Question: I'm writing a simple SNMP application to get information from comtech modem CDM-570L
(system descryption, power level and symbol rate for example).
'''
unit Unit1;
interface
uses
System.UITypes, Winapi.Windows, Winapi.Messages, System.SysUtils, System.Variants, System.Classes, Vcl.Graphics,
Vcl.Controls, Vcl.Forms, Vcl.Dialogs, Vcl.StdCtrls, Vcl.ExtCtrls, IdUDPBase, IdUDPClient, idSNMP;
type
TForm1 = class(TForm)
Nhap: TGroupBox;
Label1: TLabel;
Label2: TLabel;
ButtonEnter: TButton;
Xuat: TGroupBox;
PowerLevel: TLabel;
PowerLevelValue: TEdit;
SymbolRate: TLabel;
SymbolRateValue: TEdit;
ButtonSave: TButton;
dBm: TLabel;
sps: TLabel;
DeviceName: TLabel;
HostIP: TEdit;
ComString: TEdit;
procedure BtnEnterClick(Sender: TObject);
private
{ Private declarations }
public
{ Public declarations }
end;
var
Form1: TForm1;
SNMP: TidSNMP;
implementation
{$R *.dfm}
procedure TForm1.BtnEnterClick(Sender: TObject);
var dn, OID: string; //dn = device name, I mean system descryption
begin
if Trim(HostIP.Text) = '' then begin
MessageDlg('Chua nhap IP cua thiet bi!', mtError, [mbOK], 0);
Exit;
end;
if Trim(ComString.Text) = '' then begin
MessageDlg('Chua nhap SNMP read community string', mtError, [mbOK], 0);
Exit;
end;
PowerLevelValue.Clear;
SymbolRateValue.Clear;
SNMP.Host:= HostIP.Text;
SNMP.Community:= ComString.Text;
SNMP.ReceiveTimeout:=1000;
if SNMP.QuickSend('1.3.6.1.2.1.1.1.0',SNMP.Community,SNMP.Host,dn)
then DeviceName.Caption:=dn;
end;
end.
'''
An error occurred:
> First chance exception at $005D39C9. Exception class $C0000005 with message 'access violation at 0x005d39c9: read of address 0x00000000'. Process Project1.exe (8156)

~~ My first post here, thanks for reading ~~
edit: sorry, no "if then", I forgot to edit
'''
SNMP.QuickSend('1.3.6.1.2.1.1.1.0',SNMP.Community,SNMP.Host,dn);
DeviceName.Caption:=dn;
'''
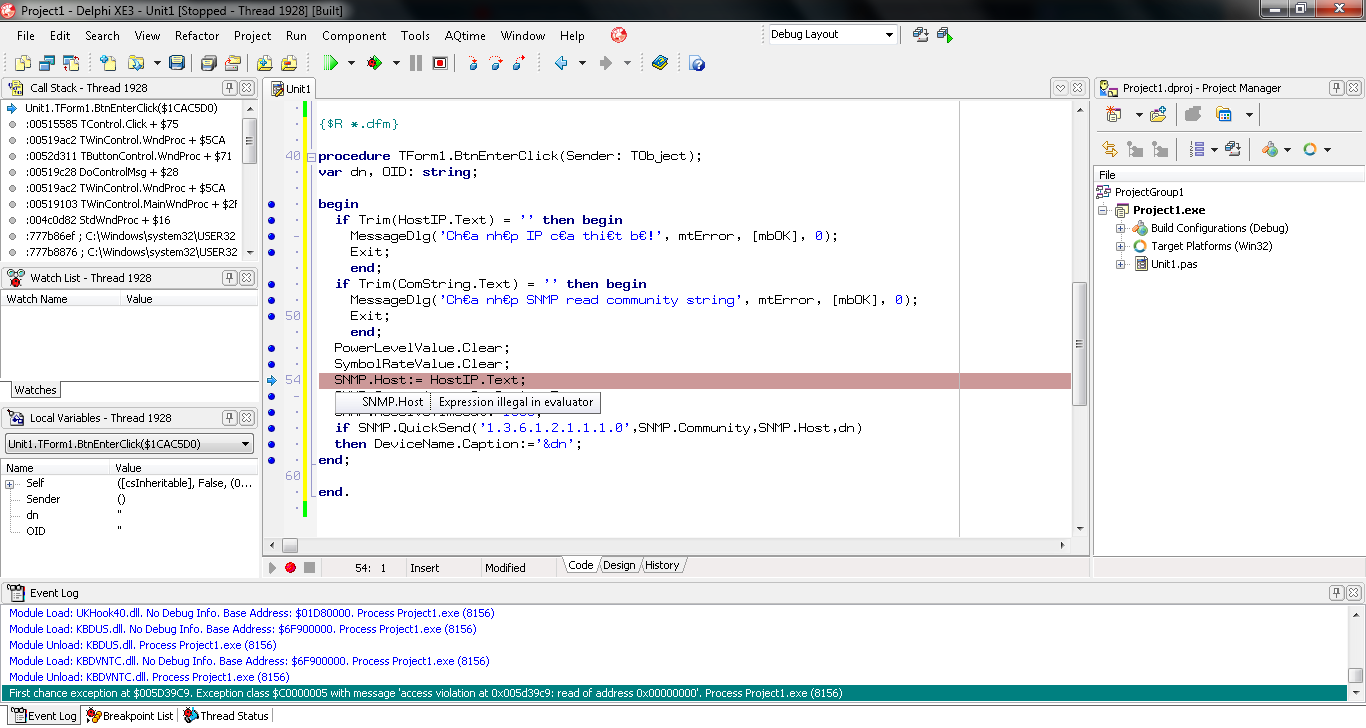
Answer: The 'SNMP' global variable is declared but never assigned to. Therefore it is 'nil'. Attempts to refer to it will lead to an access violation. You must instantiate the object before using it.
More broadly I wonder why you are using a global variable here. Generally speaking, global variables are best avoided.